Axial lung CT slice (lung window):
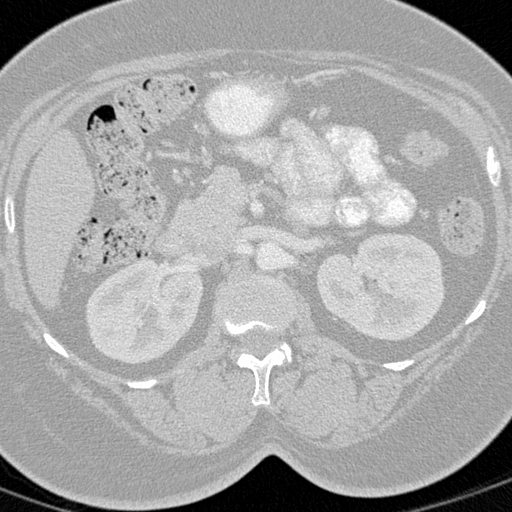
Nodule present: no